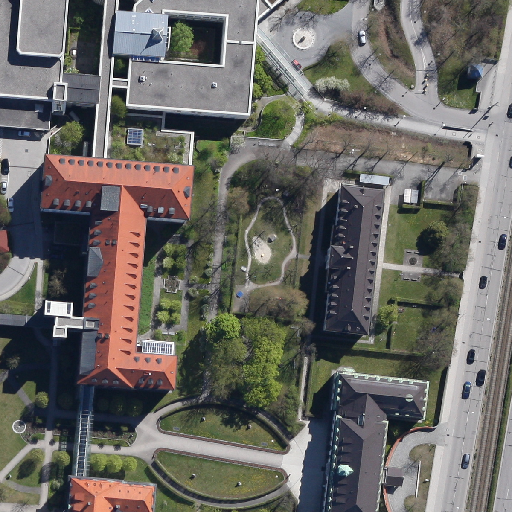
Referring expression: car